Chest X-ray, AP view. Patient: 21 years old, sex M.
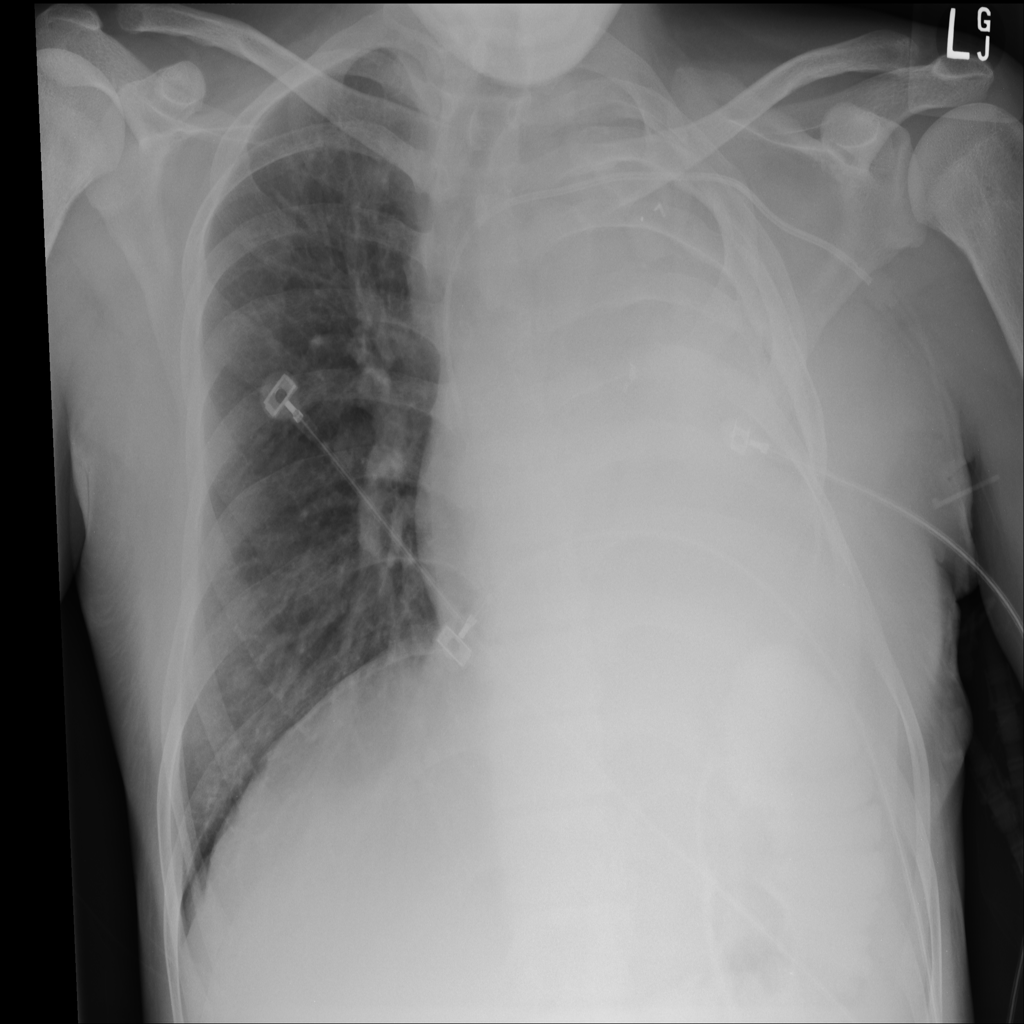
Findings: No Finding